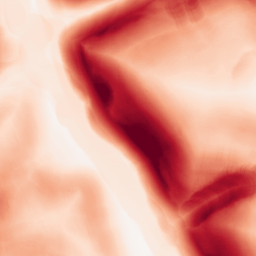
Category: morphological
Decomposition family: morphological_gradient
Decomposition parameters: size: 15
shape: disk
Upsampling method: sinc_hamming
Upsampling parameters: scale: 2
kernel_size: 16
Upsampling scale: 2